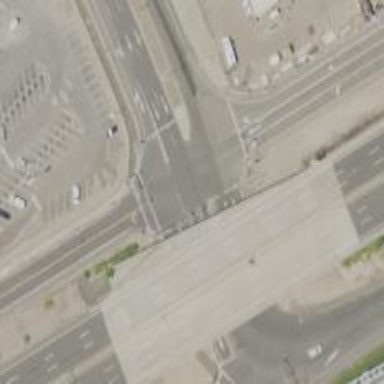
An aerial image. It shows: Asphalt cycleway with crossing.